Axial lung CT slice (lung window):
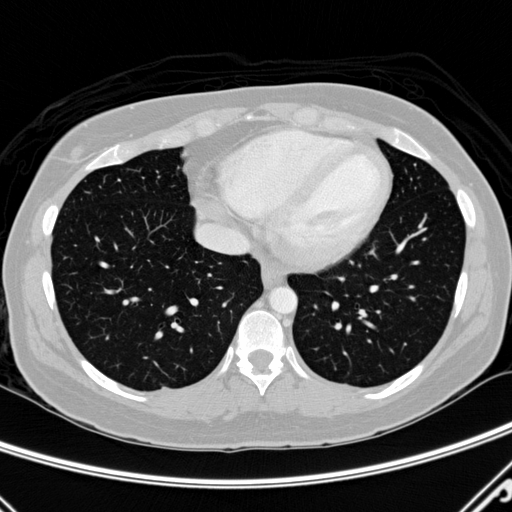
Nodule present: yes
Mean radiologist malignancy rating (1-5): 3